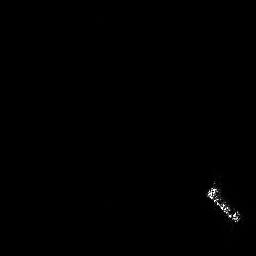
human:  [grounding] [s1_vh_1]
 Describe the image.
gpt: In the satellite image, there is  <ref>1 large ship </ref> <box>[[78, 68, 94, 87, 0]]</box> located at bottom right.